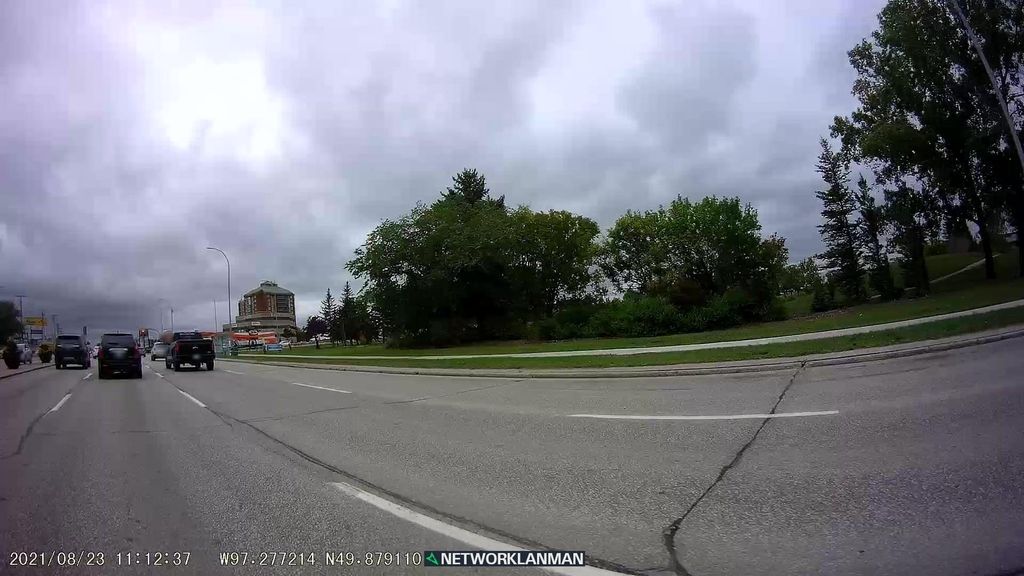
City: winnipeg